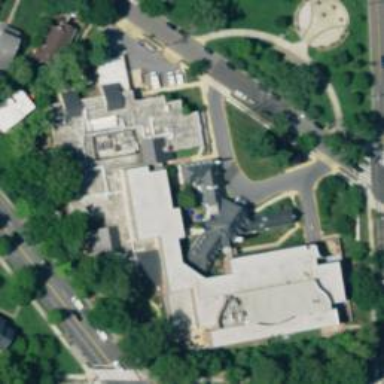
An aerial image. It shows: Healthcare facility identified as hospital.